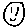
Label: smiley face